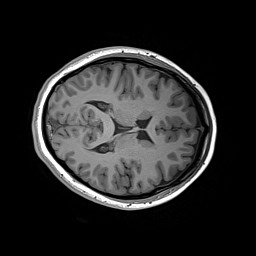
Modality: T1w
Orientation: axial
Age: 23
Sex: female
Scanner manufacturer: siemens
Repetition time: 2.2 s
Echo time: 0.00244 s